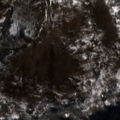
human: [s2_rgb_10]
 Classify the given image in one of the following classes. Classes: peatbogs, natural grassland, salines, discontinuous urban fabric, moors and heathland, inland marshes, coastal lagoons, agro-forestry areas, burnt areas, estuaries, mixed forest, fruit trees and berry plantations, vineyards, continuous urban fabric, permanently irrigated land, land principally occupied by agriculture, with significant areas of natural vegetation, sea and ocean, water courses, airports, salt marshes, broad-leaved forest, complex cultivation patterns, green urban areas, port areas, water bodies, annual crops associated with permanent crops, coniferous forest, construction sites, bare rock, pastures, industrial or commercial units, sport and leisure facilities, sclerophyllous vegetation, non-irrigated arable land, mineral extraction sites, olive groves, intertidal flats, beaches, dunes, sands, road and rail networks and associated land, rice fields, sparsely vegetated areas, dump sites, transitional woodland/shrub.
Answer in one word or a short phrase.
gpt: broad-leaved forest, natural grassland, transitional woodland/shrub